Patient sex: F
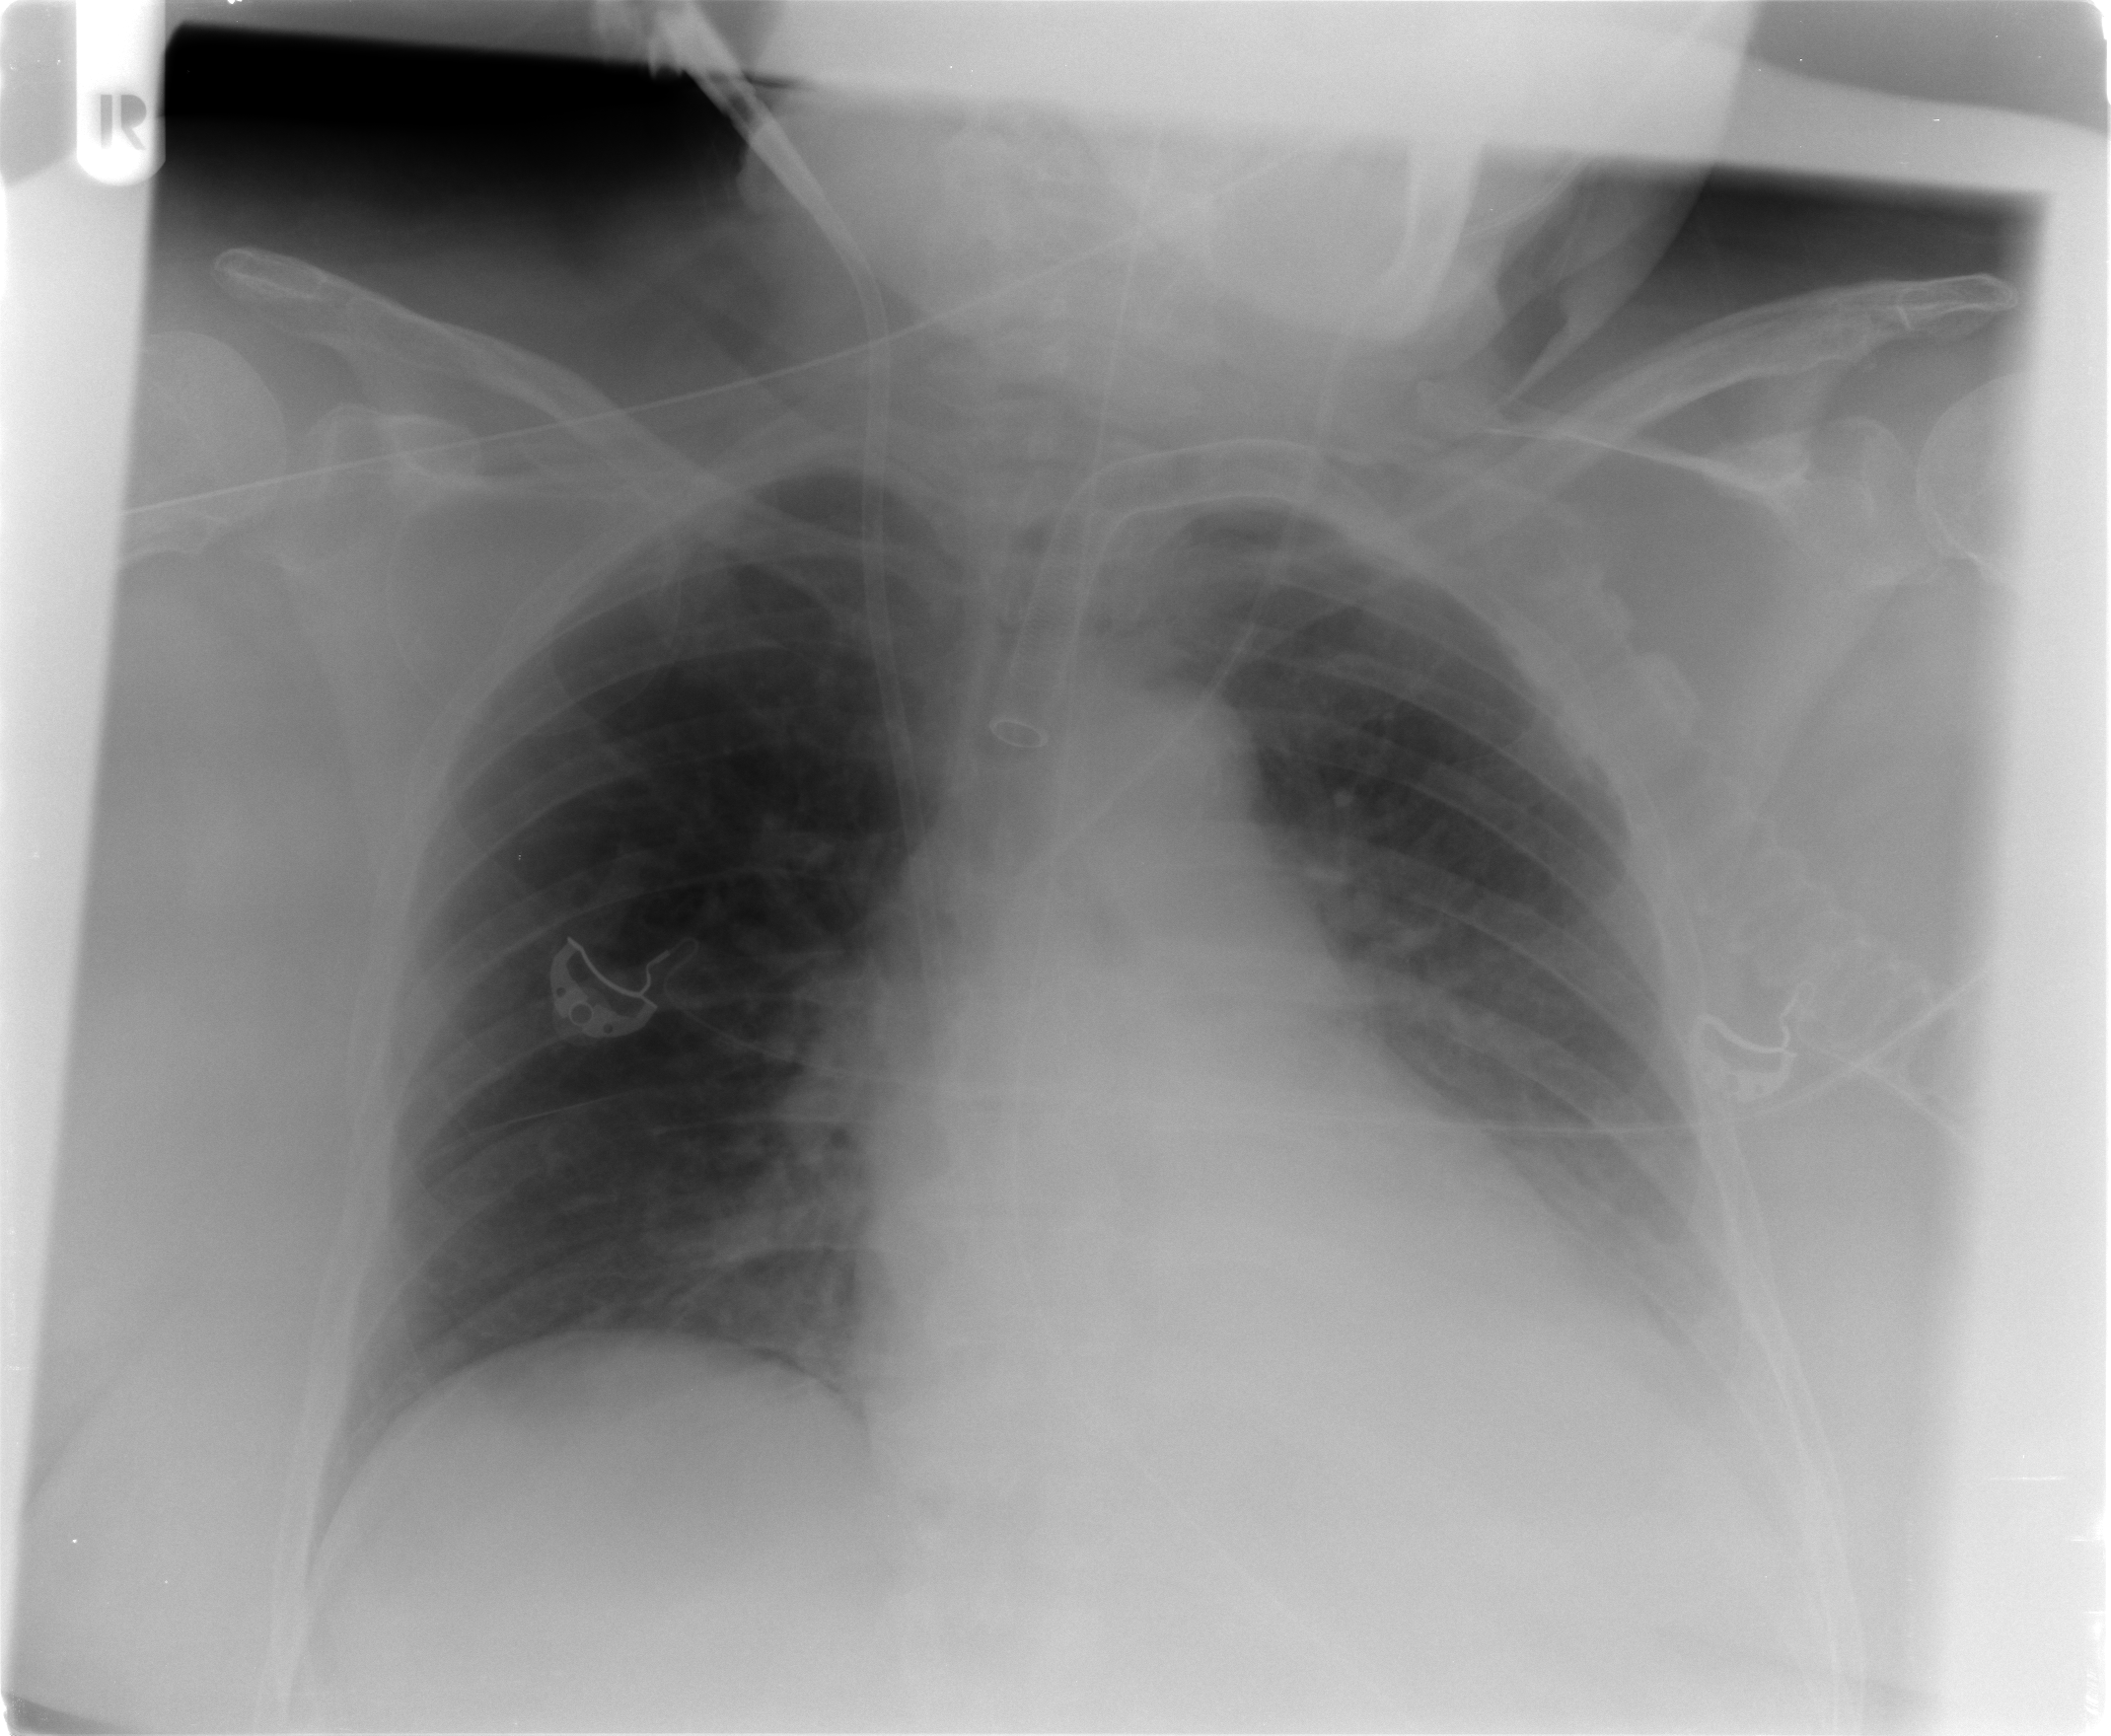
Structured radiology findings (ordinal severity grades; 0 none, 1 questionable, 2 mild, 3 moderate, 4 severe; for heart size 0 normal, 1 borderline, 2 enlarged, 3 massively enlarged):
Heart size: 2
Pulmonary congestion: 2
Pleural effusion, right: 0
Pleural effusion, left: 2
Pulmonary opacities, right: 1
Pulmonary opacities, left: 0
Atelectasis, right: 2
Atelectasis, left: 2